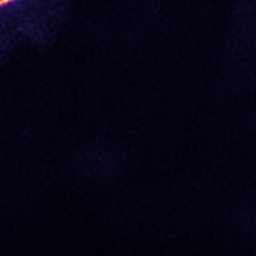
Label: Super-resolution ER image